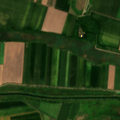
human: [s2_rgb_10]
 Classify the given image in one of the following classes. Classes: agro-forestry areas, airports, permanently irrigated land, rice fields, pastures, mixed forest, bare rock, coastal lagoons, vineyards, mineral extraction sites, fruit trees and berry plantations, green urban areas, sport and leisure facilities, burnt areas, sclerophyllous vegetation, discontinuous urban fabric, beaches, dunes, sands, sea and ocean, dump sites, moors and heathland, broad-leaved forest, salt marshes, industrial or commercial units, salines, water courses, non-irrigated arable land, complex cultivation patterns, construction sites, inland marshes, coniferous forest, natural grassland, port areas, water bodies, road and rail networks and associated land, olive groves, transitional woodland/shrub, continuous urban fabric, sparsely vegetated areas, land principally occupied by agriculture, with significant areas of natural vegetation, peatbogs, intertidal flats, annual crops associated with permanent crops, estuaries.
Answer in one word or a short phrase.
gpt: non-irrigated arable land, pastures, transitional woodland/shrub, inland marshes